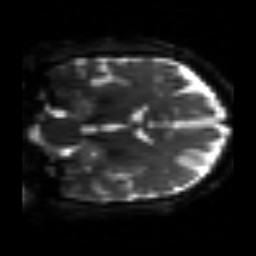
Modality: sbref
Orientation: coronal
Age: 39
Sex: female
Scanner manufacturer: siemens
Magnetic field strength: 3 T
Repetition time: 3.2 s
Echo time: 0.081 s